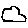
Label: cloud